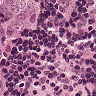
Metastatic tissue present: yes